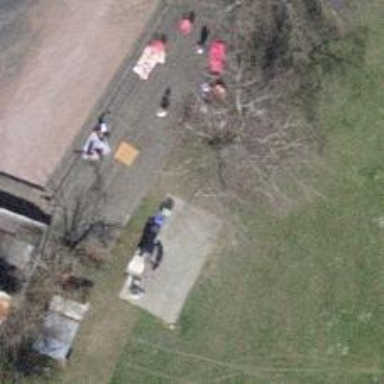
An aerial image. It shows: Picnic site popular for tourists.